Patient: sex M, age 64
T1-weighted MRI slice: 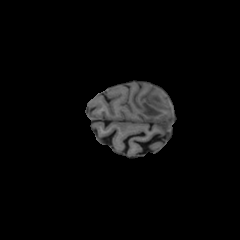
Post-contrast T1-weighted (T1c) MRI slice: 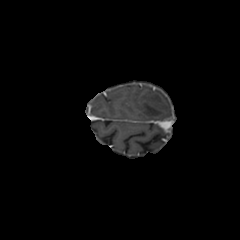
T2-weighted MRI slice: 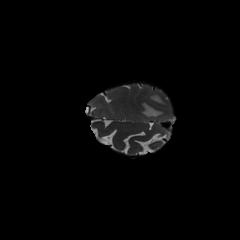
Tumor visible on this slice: yes
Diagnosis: Glioblastoma, IDH-wildtype
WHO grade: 4